Brain MRI, t1w sequence, axial 2D slice.
Patient: age 34, sex F, weight 95 kg, height 1.95 m
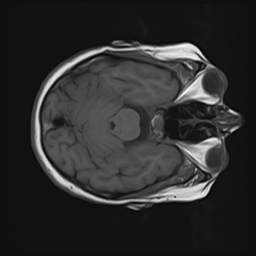